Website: walmart
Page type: customer-info-address
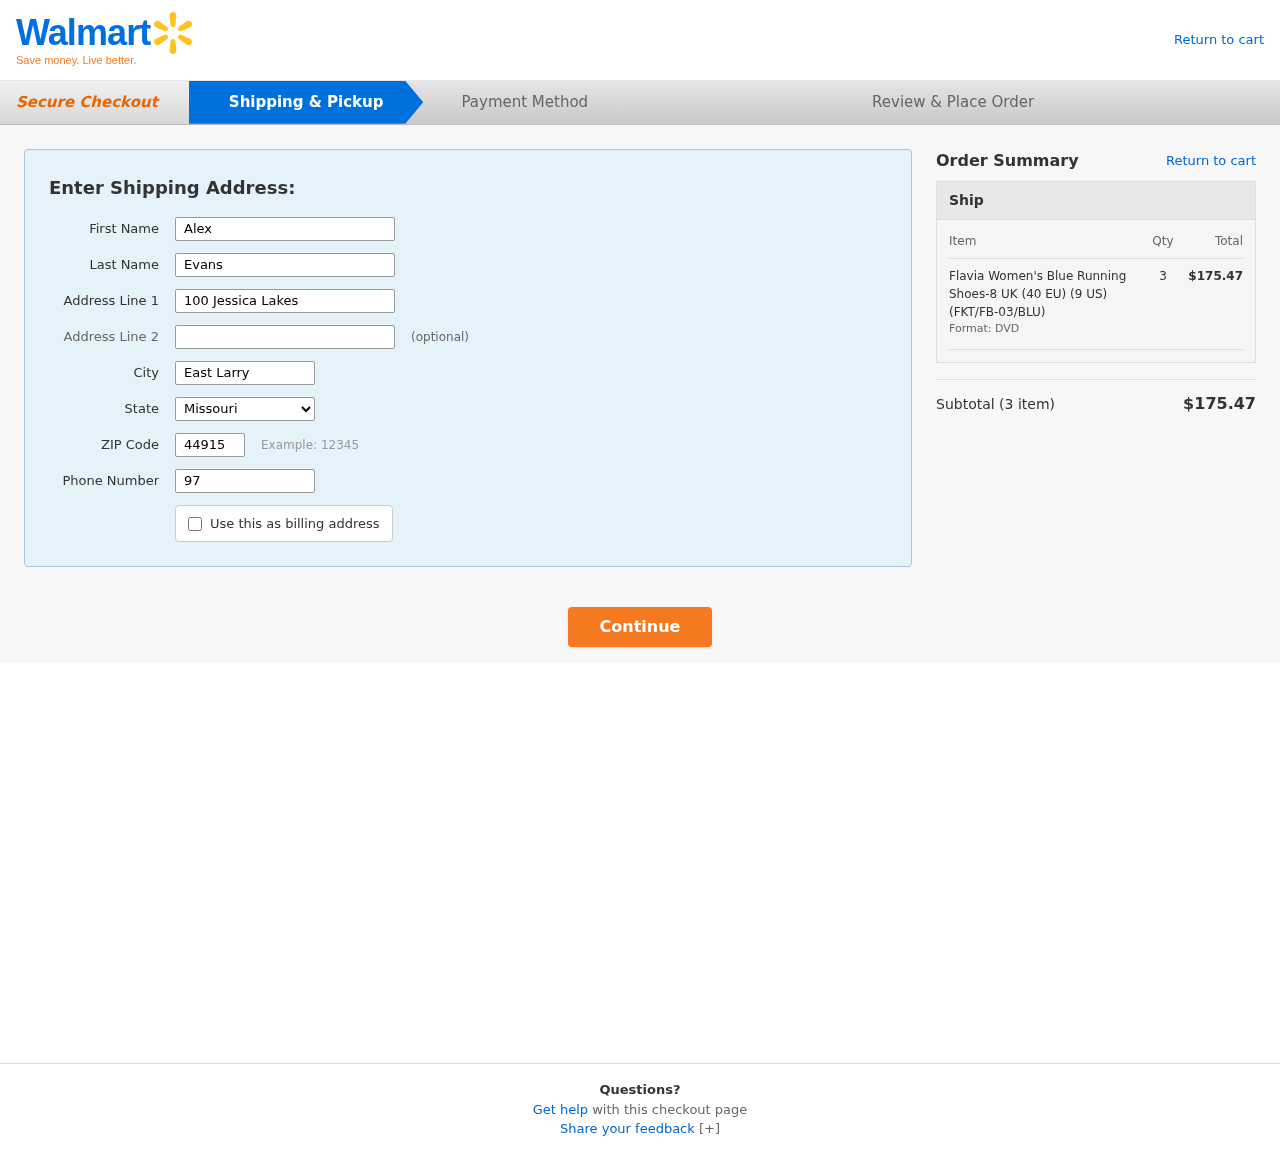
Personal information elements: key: PII_CITY
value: East Larry
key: PII_FIRSTNAME
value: Alex
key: PII_LASTNAME
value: Evans
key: PII_PHONE
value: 9772434021
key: PII_POSTCODE
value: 44915
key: PII_STATE
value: Missouri
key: PII_STREET
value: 100 Jessica Lakes
Product elements: key: PRODUCT1_NAME
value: Flavia Women's Blue Running Shoes-8 UK (40 EU) (9 US) (FKT/FB-03/BLU)
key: PRODUCT1_QUANTITY
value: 3
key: PRODUCT1_LINE_TOTAL
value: $175.47
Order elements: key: ORDER_NUM_ITEMS
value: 3
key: ORDER_SUBTOTAL
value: $175.47